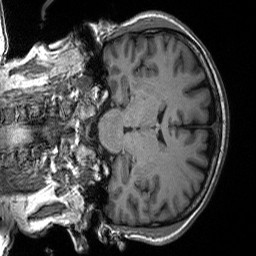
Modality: T1w
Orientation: coronal
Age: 59
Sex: male
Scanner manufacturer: siemens
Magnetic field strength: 3 T
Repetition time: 2.53 s
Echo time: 0.00219 s